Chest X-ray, AP view. Patient: 15 years old, sex F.
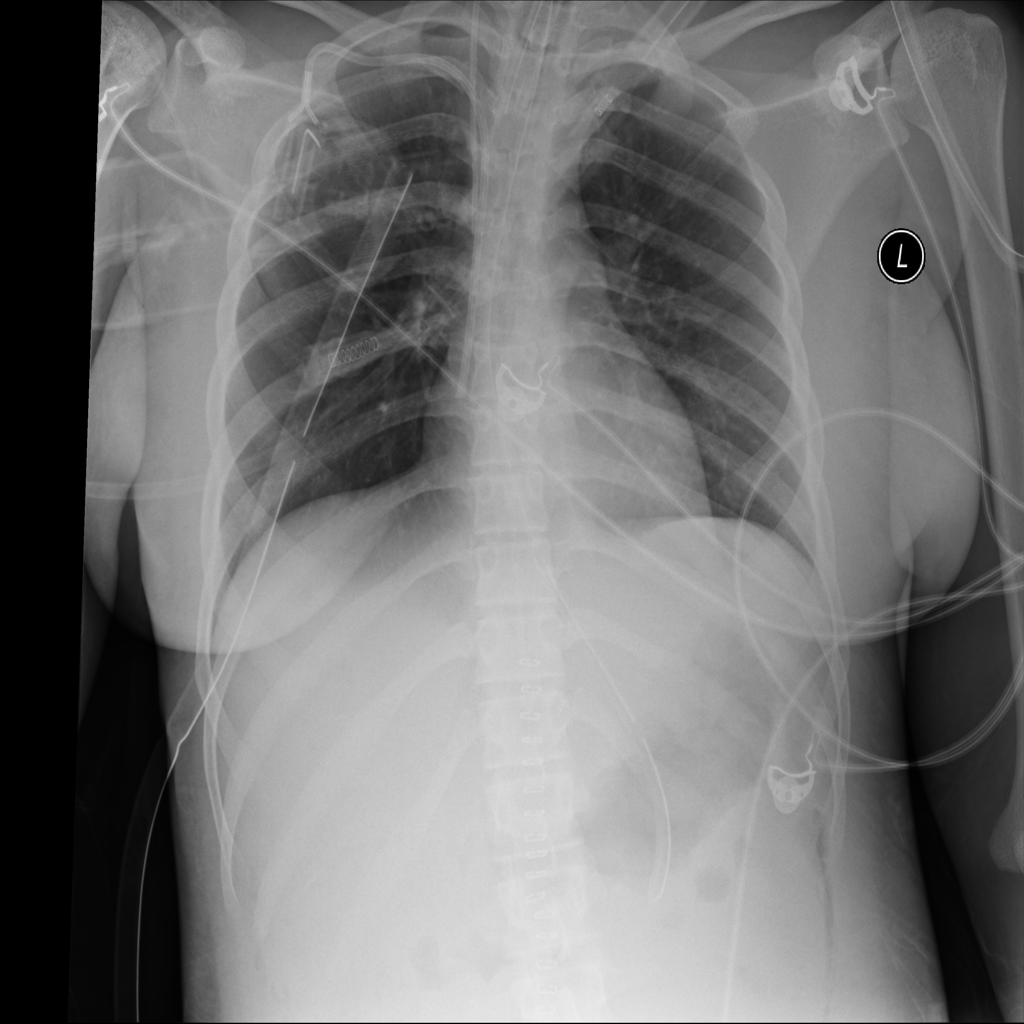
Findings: No Finding